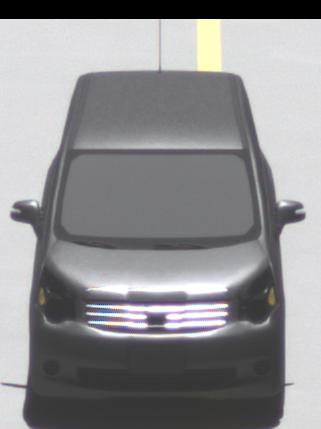
Make: Toyota
Model: Noah
Detailed model: Voxy R70G
Model produced from: 2007
Model produced until: 2013
Doors: 5
Color: gray
Road condition: dry road
Daytime: midday
Contrast: high contrast